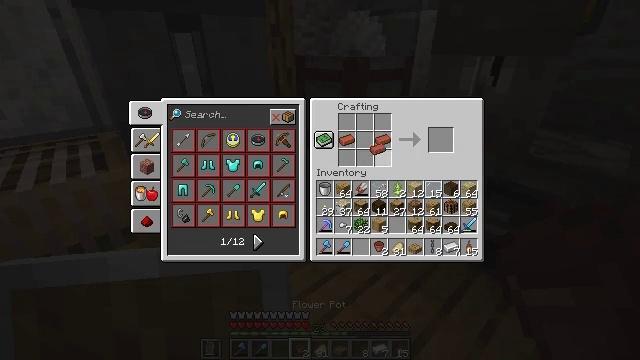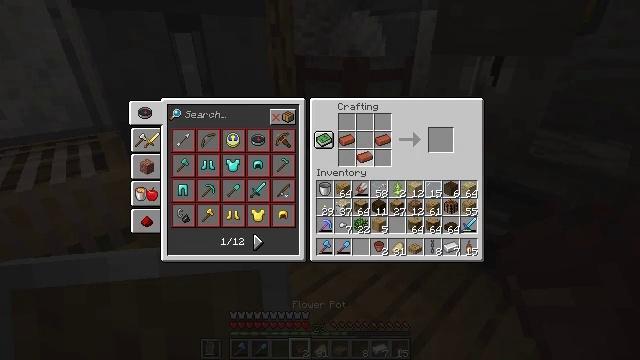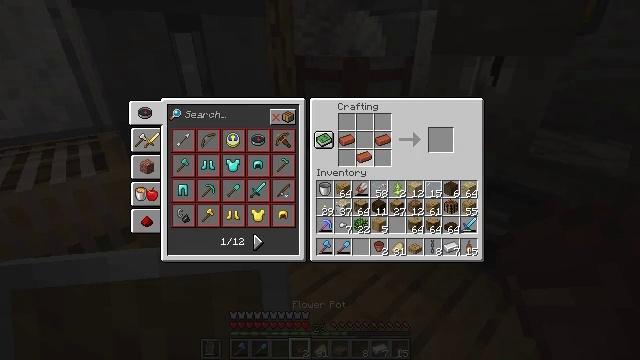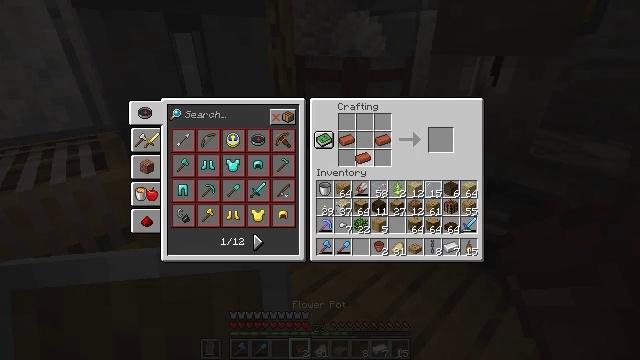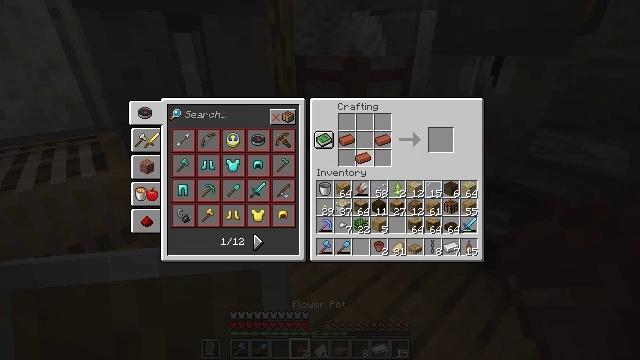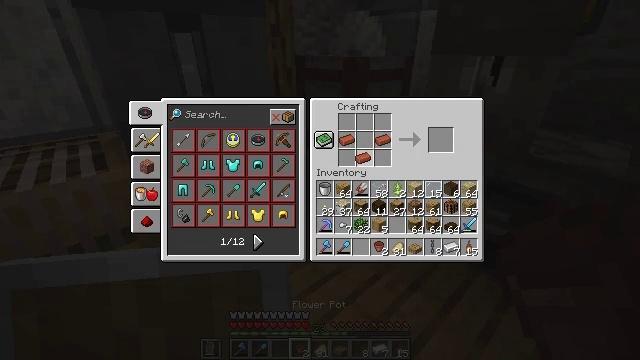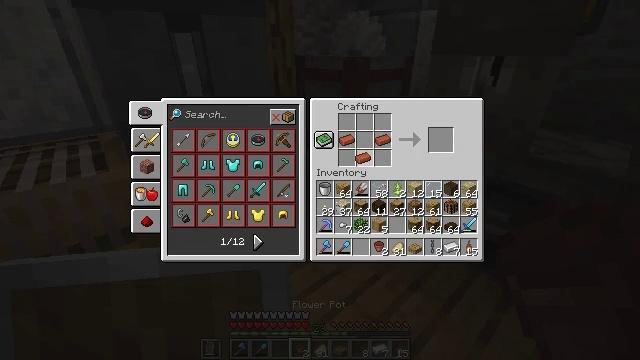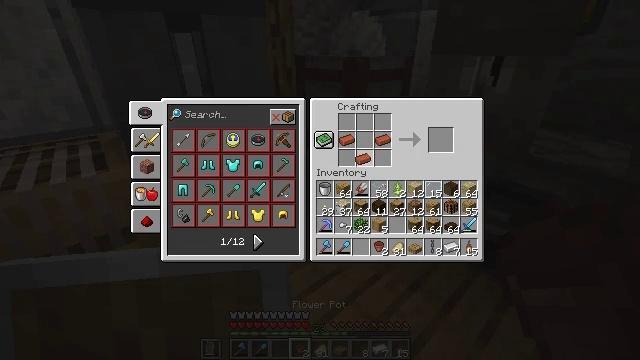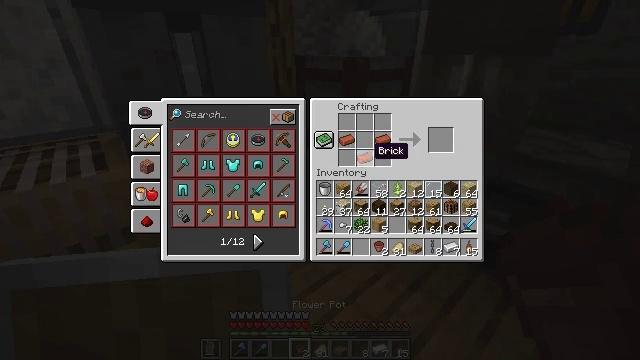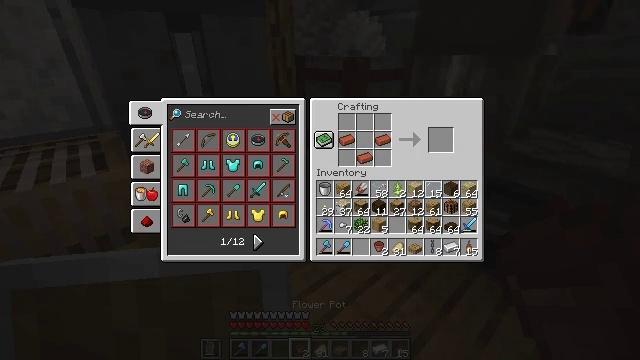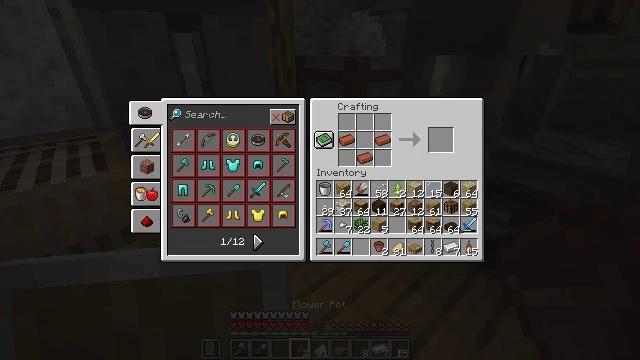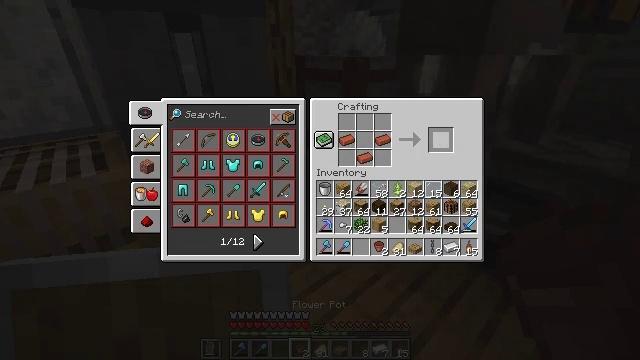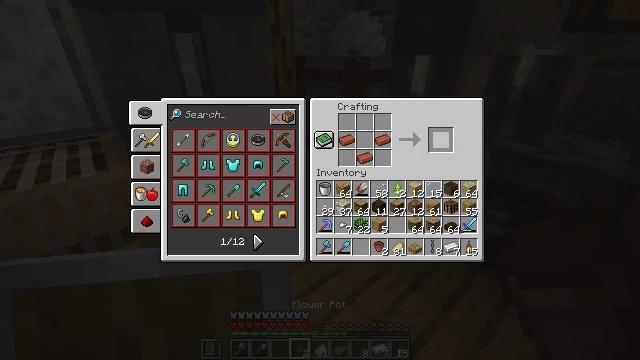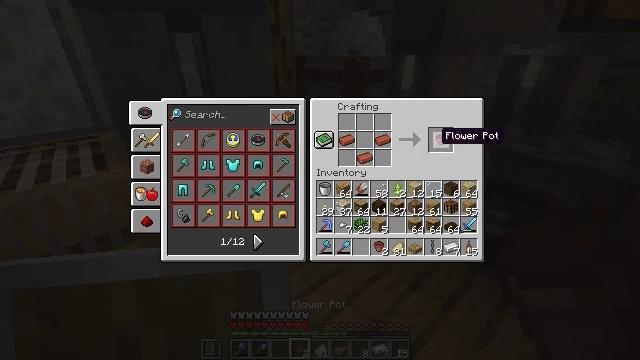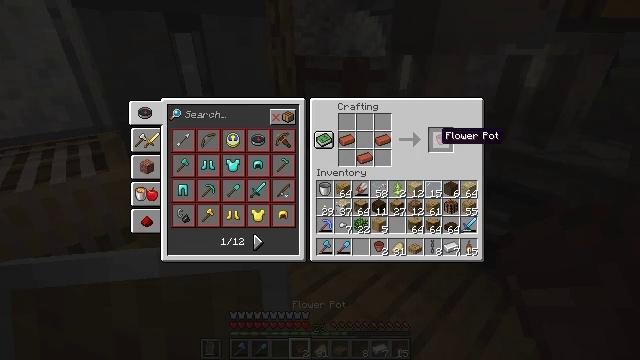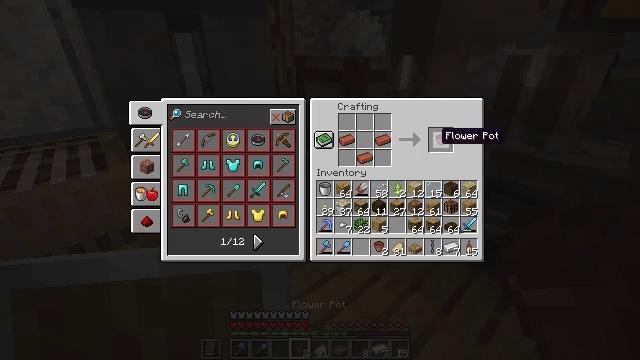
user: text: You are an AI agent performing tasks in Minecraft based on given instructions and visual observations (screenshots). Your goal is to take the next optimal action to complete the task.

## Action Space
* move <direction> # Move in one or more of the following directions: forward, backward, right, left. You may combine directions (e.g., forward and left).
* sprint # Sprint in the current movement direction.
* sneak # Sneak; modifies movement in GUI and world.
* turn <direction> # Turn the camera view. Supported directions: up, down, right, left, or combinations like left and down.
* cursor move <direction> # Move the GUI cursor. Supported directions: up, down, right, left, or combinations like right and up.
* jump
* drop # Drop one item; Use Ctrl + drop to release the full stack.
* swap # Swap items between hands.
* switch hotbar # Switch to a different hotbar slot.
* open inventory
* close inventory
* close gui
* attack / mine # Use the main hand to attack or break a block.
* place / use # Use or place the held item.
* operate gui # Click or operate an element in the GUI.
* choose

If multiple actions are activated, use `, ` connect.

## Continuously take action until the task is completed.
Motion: motion action
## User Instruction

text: Get a flower pot from the crafting table.
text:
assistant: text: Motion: cursor move left and down
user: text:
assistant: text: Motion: no_op
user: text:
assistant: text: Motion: no_op
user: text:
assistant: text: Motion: no_op
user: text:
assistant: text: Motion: operate gui
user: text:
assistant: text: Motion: operate gui
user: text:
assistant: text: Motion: operate gui
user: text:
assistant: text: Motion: no_op
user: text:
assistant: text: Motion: cursor move right
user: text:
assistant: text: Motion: sneak, cursor move right
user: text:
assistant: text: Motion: sneak
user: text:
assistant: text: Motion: sneak
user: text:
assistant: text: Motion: sneak
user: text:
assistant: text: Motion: sneak
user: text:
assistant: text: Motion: sneak
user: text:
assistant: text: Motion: sneak
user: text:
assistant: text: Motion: sneak, operate gui
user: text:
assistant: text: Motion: sneak, operate gui
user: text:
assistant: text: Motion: sneak, operate gui
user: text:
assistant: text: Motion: sneak
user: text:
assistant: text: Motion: sneak
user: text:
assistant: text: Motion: sneak